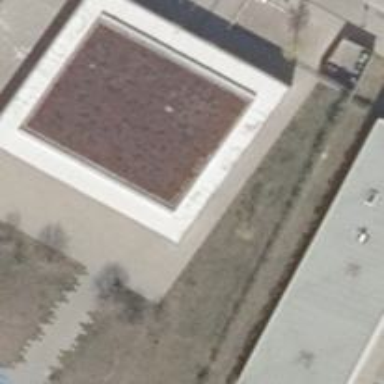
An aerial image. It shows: Community center building with flat roof.